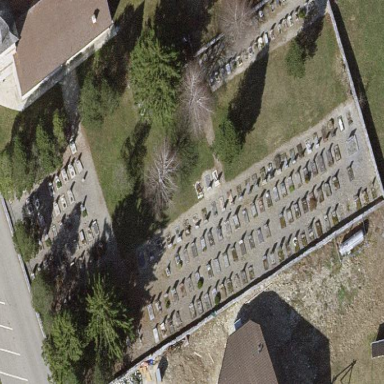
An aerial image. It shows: Cemetery.